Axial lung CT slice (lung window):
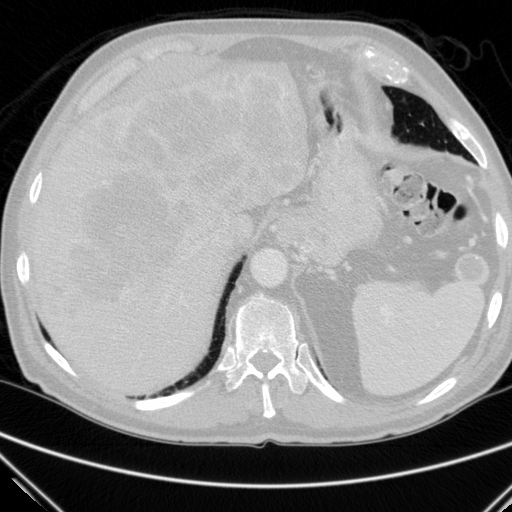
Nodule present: no